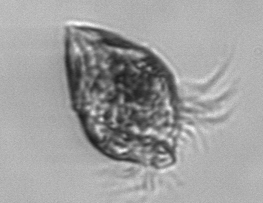
Label: Strombidium_morphotype1